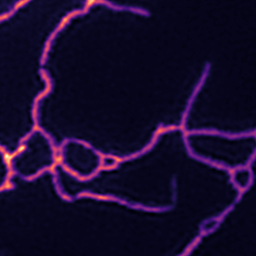
Label: Super-resolution ER image